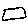
Label: square